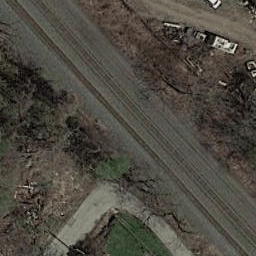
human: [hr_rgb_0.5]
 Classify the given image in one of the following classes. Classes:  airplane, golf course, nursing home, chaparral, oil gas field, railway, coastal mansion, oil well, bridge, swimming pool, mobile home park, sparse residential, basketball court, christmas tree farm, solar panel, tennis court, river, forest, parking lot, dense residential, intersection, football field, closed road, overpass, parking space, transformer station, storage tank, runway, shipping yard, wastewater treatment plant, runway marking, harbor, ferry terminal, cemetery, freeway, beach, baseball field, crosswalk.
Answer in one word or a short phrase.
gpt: railway